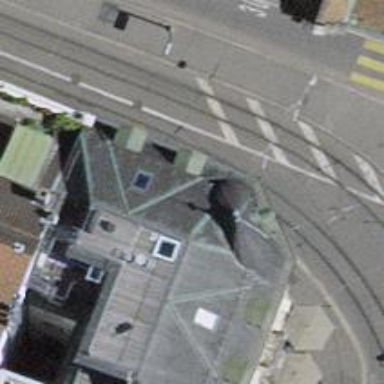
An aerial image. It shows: Tram stop with public transport connection.